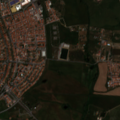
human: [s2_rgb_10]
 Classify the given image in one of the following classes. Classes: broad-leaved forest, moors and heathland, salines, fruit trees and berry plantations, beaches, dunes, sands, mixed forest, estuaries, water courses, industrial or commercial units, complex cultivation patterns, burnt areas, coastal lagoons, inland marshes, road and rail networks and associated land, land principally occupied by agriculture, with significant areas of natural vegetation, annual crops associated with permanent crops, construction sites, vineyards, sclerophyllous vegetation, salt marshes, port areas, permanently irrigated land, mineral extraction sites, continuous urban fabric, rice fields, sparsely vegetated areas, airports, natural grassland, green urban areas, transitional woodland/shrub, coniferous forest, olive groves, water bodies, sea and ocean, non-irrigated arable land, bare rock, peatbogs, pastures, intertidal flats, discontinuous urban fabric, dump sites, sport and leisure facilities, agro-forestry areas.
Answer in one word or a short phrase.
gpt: continuous urban fabric